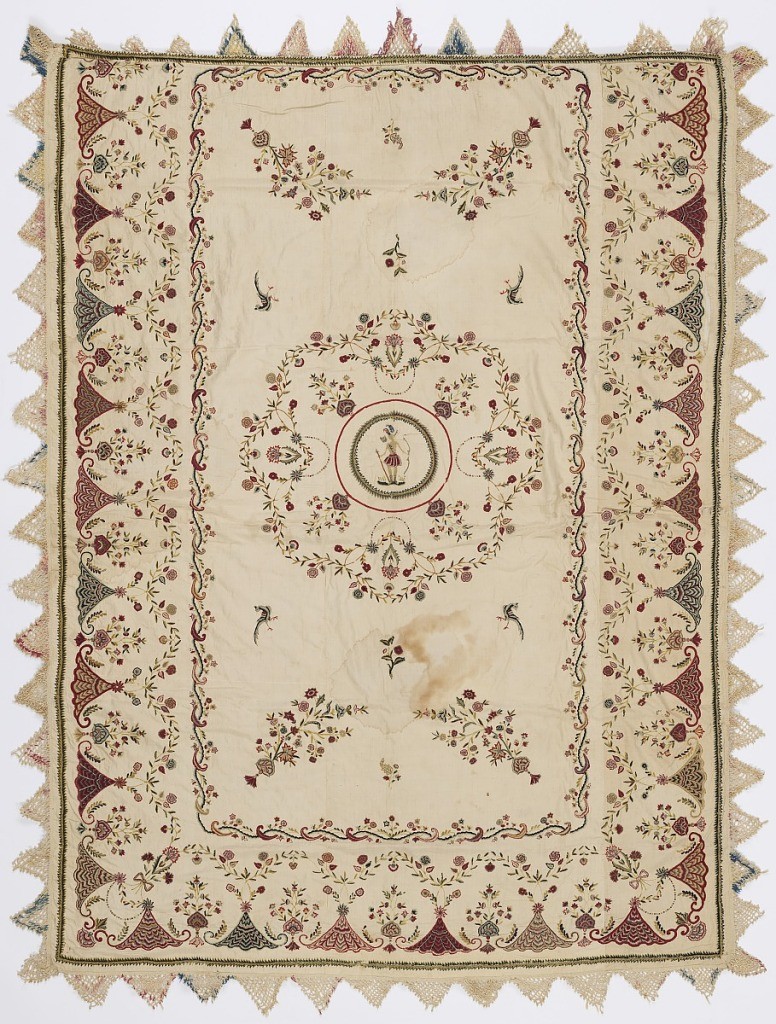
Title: Bedcover
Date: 18th century
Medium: cotton foundation, wool, silk, metal-wrapped silk, sequins, glass beads and metal coils Technique: embroidery in stem, satin and chain stitches on 1\2 twill
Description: Design: Border on all four sides of fan-like shapes alternate with sprays of flowers. In the center a circle containing a figure holding a bow, wearing a sheath of arrows and carrying a spear. Embroidery losses in this area. Central circle is surrounded with a floral wreath. Floral sprays coming in diagonally from each corner. Isolated birds and floral sprigs on the field. Piece is surrounded with a woven fringe where the wefts have been braided into deep triangles. Colored silk has been tied to the crossings of the braids.